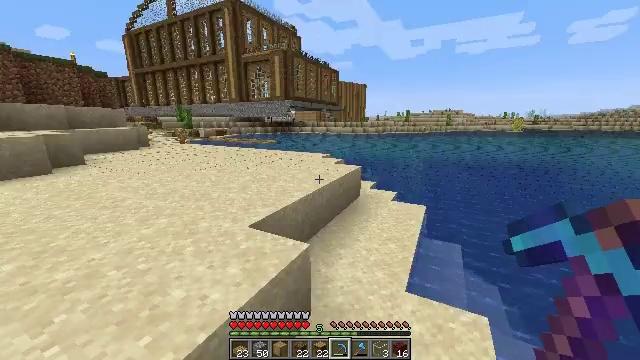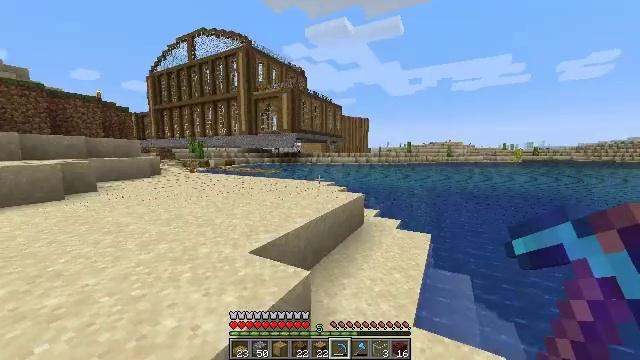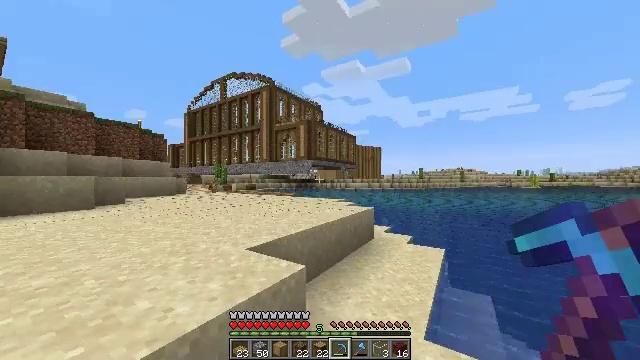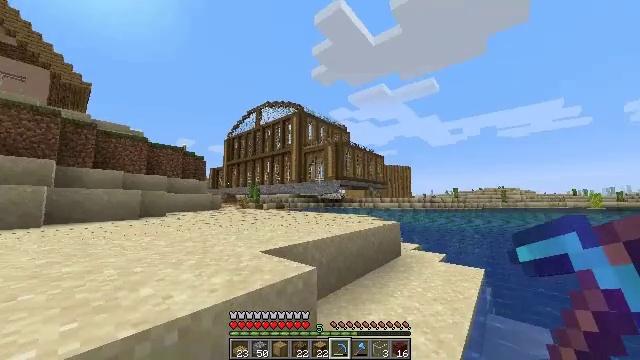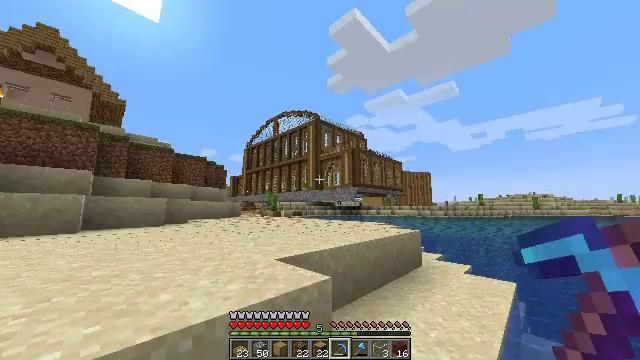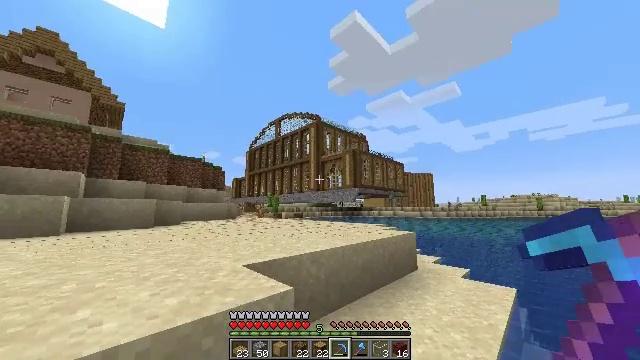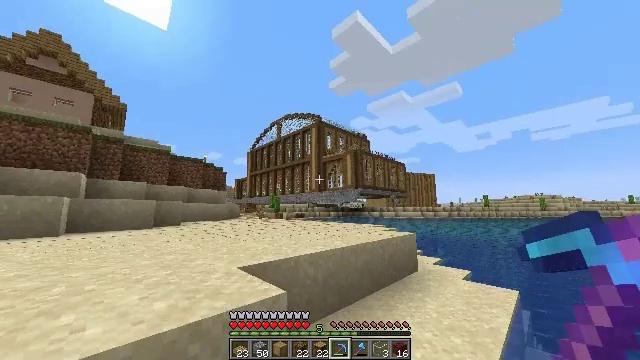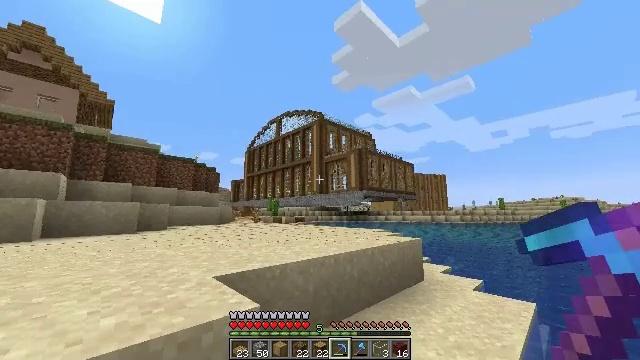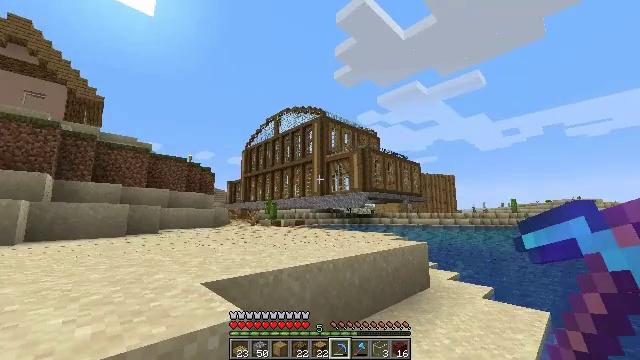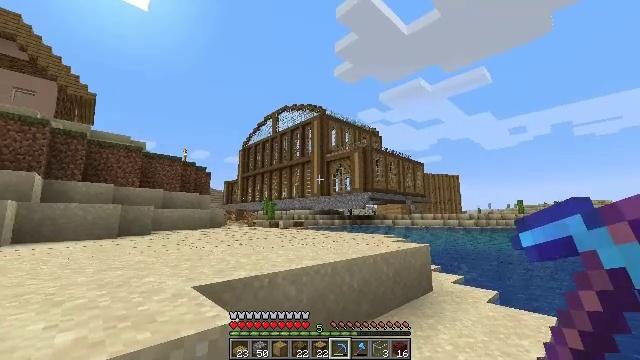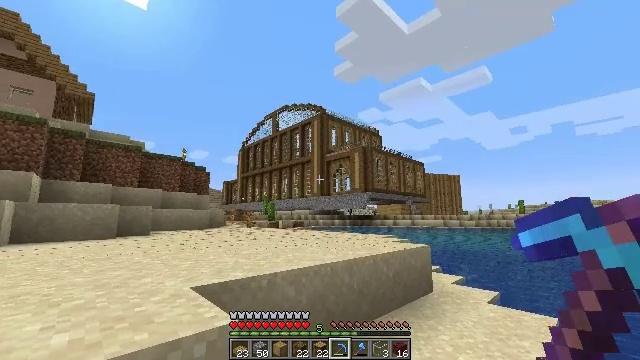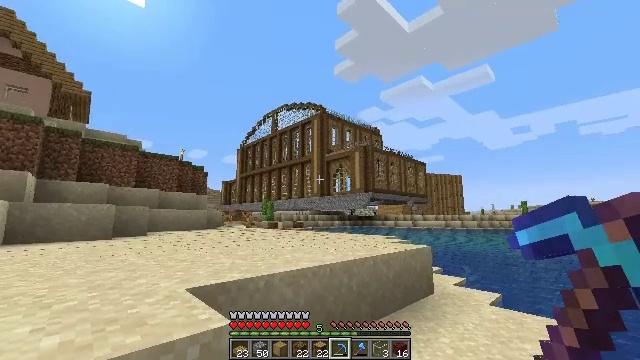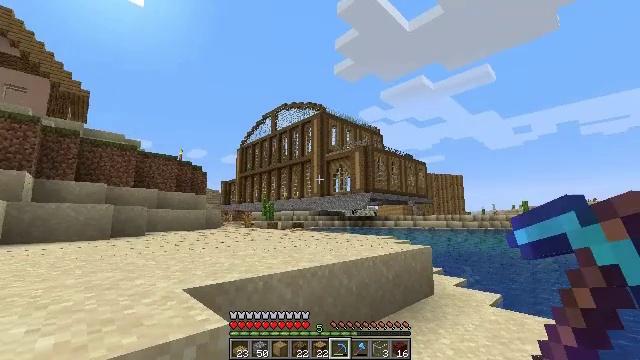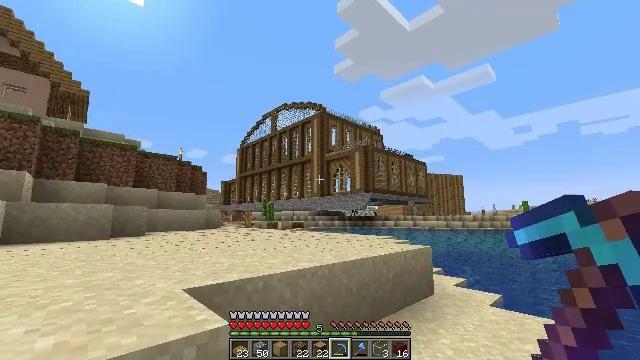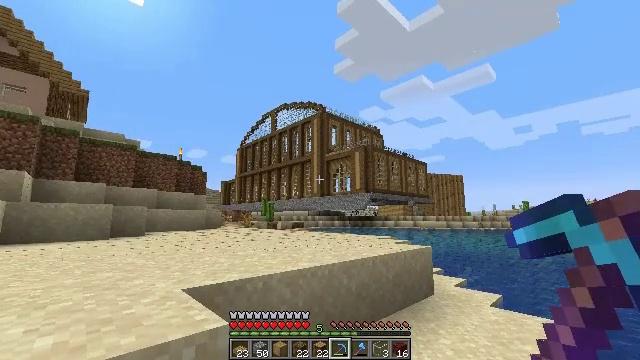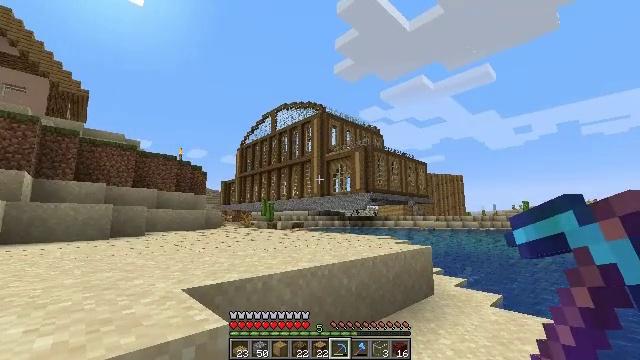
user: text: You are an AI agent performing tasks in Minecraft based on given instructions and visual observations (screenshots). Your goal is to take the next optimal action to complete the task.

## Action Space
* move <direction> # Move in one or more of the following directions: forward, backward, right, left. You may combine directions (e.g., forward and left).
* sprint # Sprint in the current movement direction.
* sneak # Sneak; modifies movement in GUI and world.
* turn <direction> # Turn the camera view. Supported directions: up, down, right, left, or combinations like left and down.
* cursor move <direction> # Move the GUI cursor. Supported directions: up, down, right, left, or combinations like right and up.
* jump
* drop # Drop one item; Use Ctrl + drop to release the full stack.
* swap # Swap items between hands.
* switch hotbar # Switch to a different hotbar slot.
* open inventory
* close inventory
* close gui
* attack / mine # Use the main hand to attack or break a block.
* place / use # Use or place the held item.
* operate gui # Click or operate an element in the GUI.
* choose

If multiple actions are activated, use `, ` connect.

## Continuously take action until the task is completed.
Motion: motion action
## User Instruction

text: Dig up potatoes from the soil.
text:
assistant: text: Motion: move forward and move right, sprint, turn left and up
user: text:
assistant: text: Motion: move forward and move right, sprint, turn left and up
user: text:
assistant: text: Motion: move forward and move right, sprint, turn left and up
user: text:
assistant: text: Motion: move forward and move right, turn left and up
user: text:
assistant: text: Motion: move forward and move right
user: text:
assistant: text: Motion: no_op
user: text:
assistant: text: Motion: no_op
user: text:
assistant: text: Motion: no_op
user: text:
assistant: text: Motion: no_op
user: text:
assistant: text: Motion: no_op
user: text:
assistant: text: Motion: no_op
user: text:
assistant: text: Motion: no_op
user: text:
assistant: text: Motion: no_op
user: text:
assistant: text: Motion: no_op
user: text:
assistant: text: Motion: no_op
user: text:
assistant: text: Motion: no_op
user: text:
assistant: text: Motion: no_op
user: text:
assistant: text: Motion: no_op
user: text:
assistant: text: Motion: no_op
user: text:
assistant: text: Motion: no_op
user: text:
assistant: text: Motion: no_op
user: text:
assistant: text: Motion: turn up
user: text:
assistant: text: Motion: turn left and up
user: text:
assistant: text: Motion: no_op
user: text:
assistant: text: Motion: no_op
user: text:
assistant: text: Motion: no_op
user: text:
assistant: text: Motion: no_op
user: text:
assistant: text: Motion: no_op
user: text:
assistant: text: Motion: no_op
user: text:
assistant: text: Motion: no_op